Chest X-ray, AP view. Patient: 10 years old, sex M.
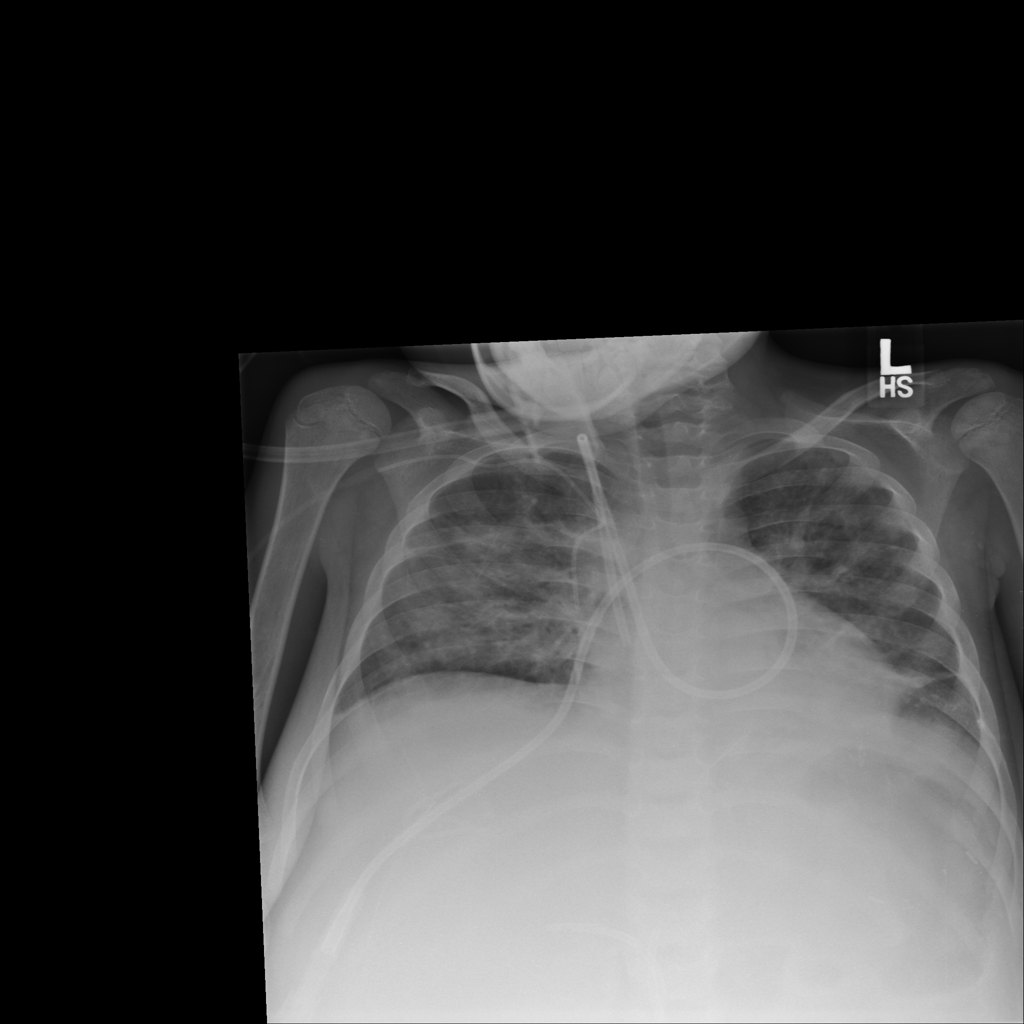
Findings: Infiltration